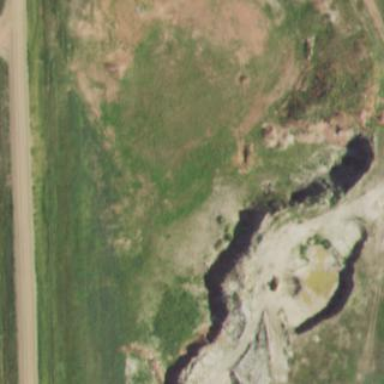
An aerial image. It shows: Quarry area.